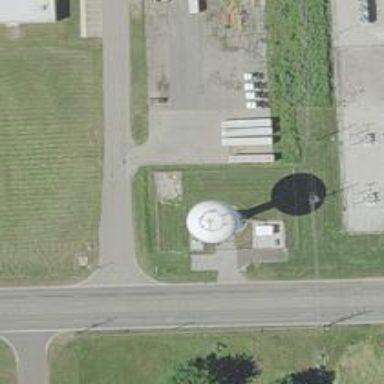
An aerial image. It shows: Water tower that is man-made.